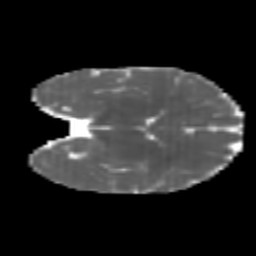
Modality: MD
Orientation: coronal
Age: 6
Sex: male
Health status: healthy